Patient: sex M, age 46
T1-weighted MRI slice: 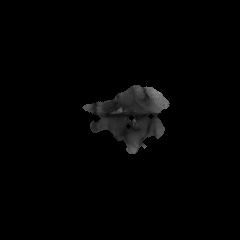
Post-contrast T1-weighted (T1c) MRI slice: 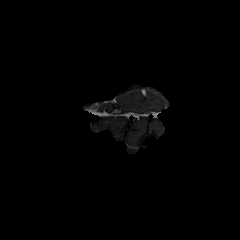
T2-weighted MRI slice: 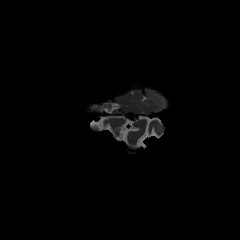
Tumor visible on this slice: no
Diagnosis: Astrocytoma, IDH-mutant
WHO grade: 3